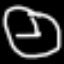
Label: clock